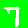
Digit: 7